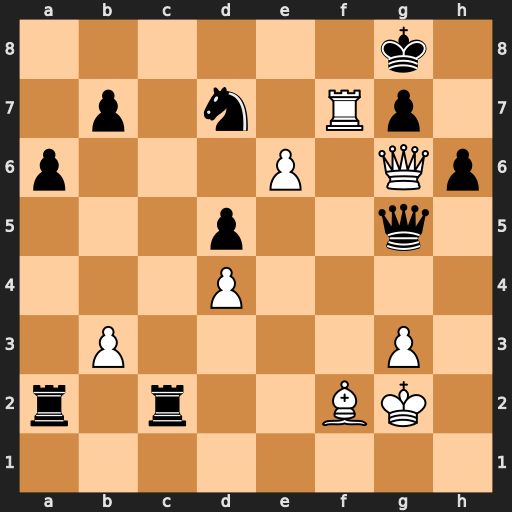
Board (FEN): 6k1/1p1n1Rp1/p3P1Qp/3p2q1/3P4/1P4P1/r1r2BK1/8
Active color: w
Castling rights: -
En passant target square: -
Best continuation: Rxg7+ Kh8 Rh7#